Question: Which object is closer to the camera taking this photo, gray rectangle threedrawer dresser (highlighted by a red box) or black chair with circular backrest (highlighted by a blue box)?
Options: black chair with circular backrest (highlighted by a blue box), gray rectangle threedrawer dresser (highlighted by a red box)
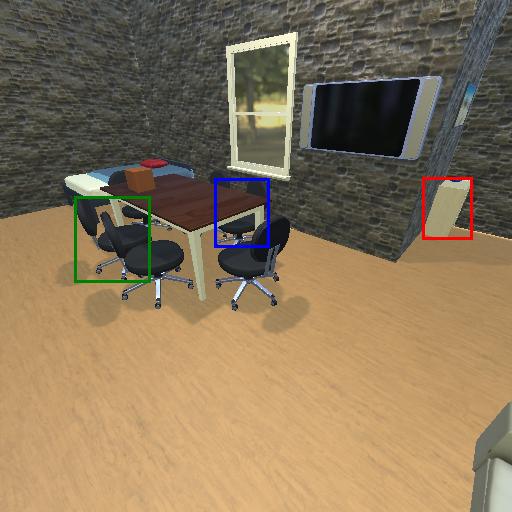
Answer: black chair with circular backrest (highlighted by a blue box)